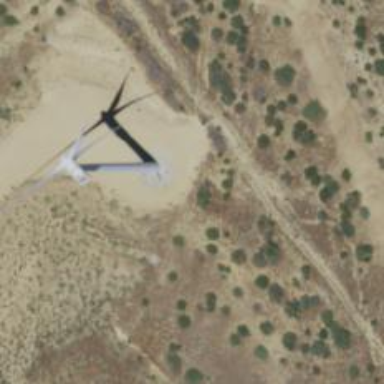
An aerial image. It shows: Wind turbine generating power.